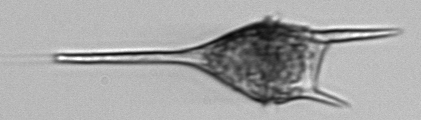
Label: Tripos_lineatus